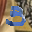
Label: 3